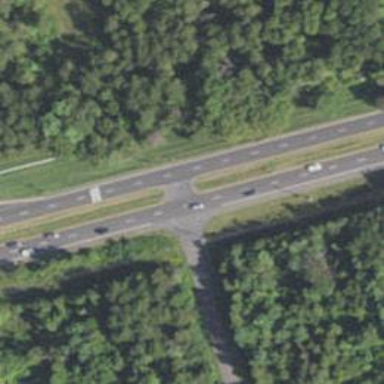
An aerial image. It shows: Expressway with asphalt surface and classified as primary highway.